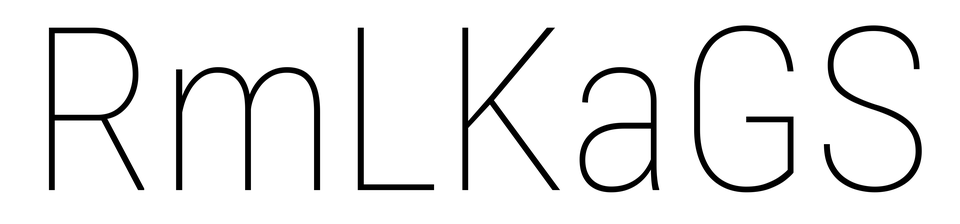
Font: Roboto_Condensed_Thin